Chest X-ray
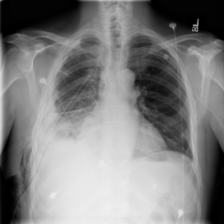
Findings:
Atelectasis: negative
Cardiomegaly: negative
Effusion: positive
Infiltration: positive
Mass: negative
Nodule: negative
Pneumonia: negative
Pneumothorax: negative
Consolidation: negative
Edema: negative
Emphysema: positive
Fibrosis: negative
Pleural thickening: negative
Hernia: negative